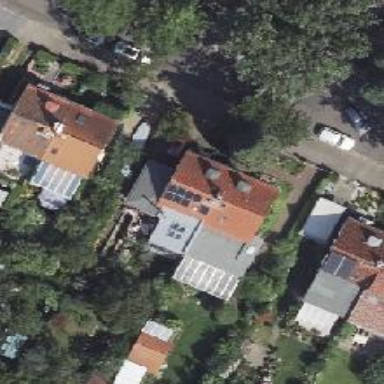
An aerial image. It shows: Semidetached house with gabled roof.